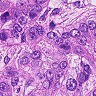
Metastatic tissue present: yes